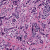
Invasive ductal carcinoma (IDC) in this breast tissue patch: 1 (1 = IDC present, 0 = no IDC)